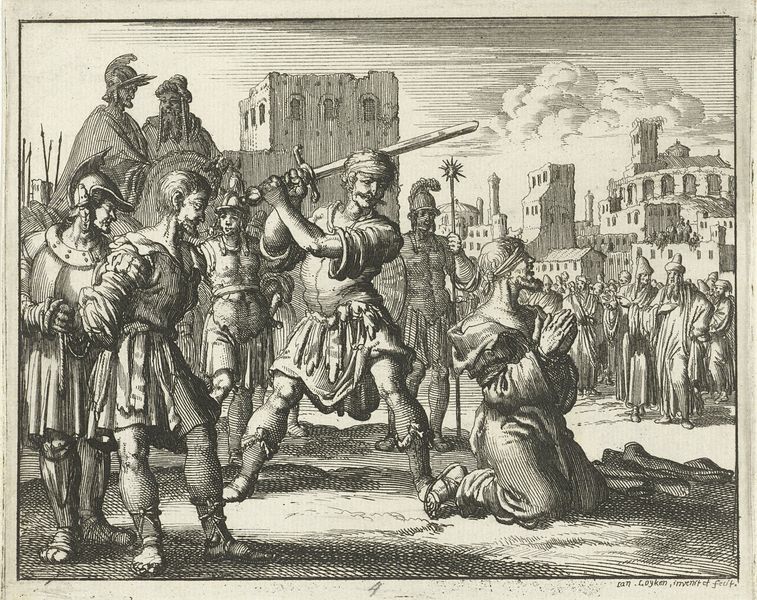
Titel: Onthoofding van Jakobus de Meerdere
Künstler: Jan Luyken
Standort: Amsterdam
Institution: Rijksmuseum
Schlagwörter: mann, stadt, straße, bibel, enthauptung, henker, hinrichtung, publikum, reiter, turm, platz, querformat, soldaten, außen, glaube, beten, ritter, schaulustige, gefangene, augenbinde, söldner, zuseher, wurfstern, ssöldner, alttestamentlich